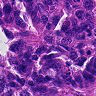
Metastatic tissue present: yes